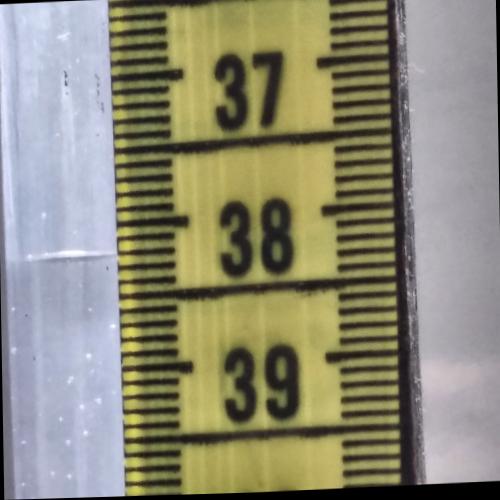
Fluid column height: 38.2 cm